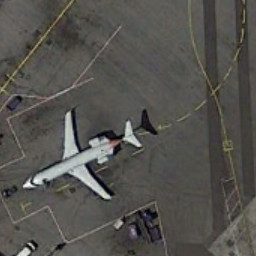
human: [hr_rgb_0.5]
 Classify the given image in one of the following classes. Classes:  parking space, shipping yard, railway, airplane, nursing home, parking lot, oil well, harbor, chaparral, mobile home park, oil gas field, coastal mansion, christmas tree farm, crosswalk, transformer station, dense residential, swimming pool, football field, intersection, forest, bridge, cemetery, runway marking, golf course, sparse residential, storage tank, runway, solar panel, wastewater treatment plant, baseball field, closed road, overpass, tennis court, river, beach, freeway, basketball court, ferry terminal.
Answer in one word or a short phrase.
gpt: airplane